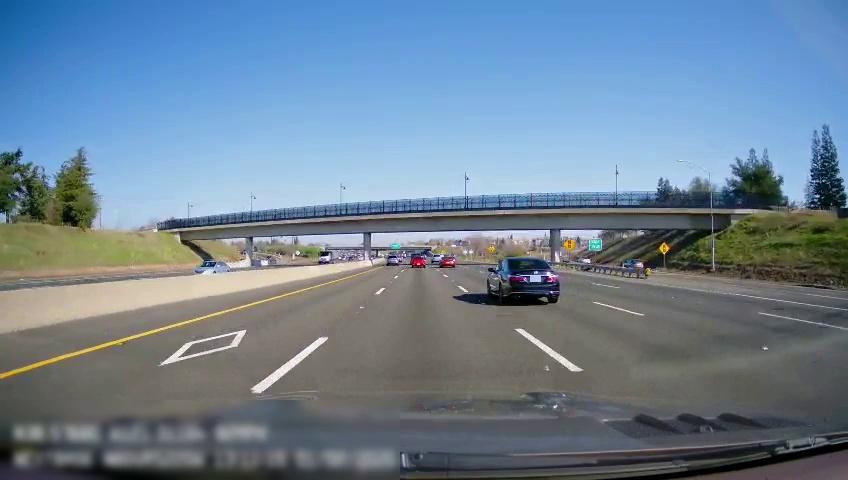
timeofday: Day
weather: Sunny
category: Drivable Space
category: Drivable Space
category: Vehicles | Car
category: Vehicles | Truck
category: Vehicles | Car
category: Vehicles | Car
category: Vehicles | SUV
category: Vehicles | SUV
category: Vehicles | SUV
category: Vehicles | Car
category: Lanes | Alternate Lane
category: Lanes | Current Lane
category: Lanes | Current Lane
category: Lanes | Alternate Lane
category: Lanes | Alternate Lane
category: Lanes | Opposite Lane
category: Lanes | Alternate Lane
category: Lanes | Alternate Lane
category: Traffic | Signs
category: Traffic | Signs
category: Traffic | Signs
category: Traffic | Signs